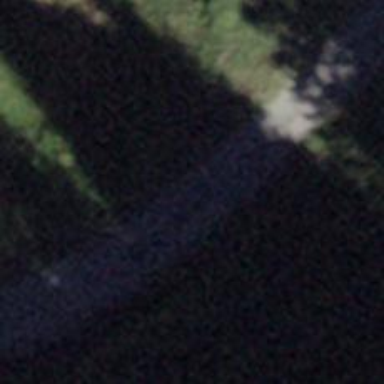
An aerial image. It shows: Track road with grade2 quality. The trail has excellent visibility.